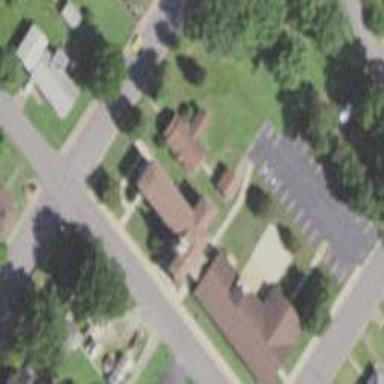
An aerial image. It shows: Building serving as place of worship.